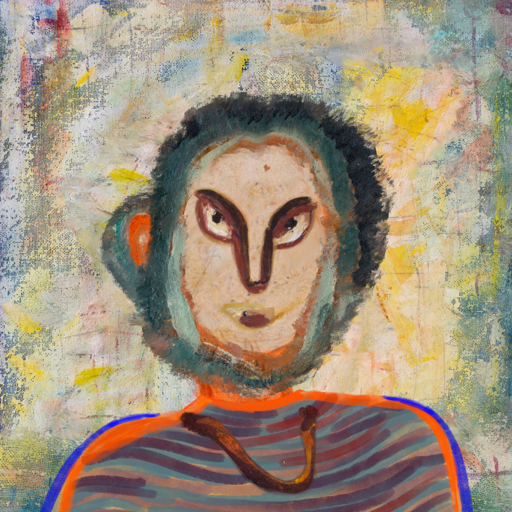
Background: Irani, Head And Neck Front: Rupkatha, Face Front: After_Raid, Bust: Experience, Hair Front: Boggyland, Head Accessory: Blank, Second Necklace: Comrade, Necklace: Blank, Baby: Blank